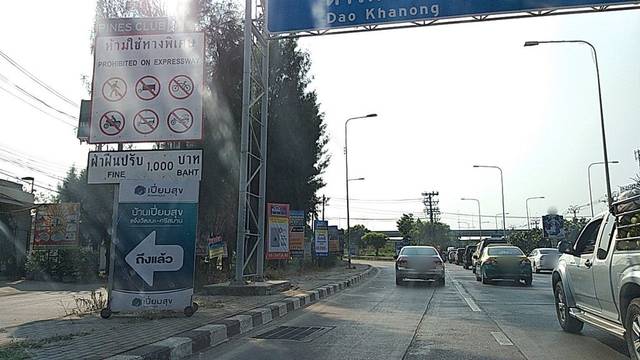
Region: Thailand
Coordinates: 13.935, 100.562